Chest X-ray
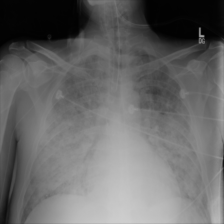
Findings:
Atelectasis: negative
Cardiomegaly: negative
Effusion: negative
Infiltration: positive
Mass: negative
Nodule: positive
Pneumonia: negative
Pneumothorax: negative
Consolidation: negative
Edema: positive
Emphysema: negative
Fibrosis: negative
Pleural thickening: negative
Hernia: negative